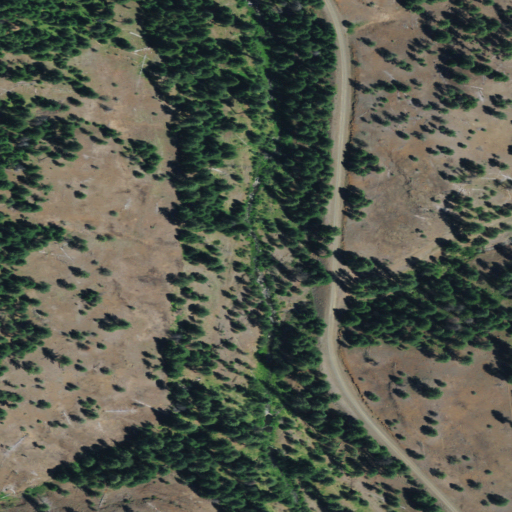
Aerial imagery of valley in Oregon named Cat Canyon containing evergreen forest, grassland, and shrub